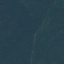
Land use / land cover: Forest